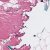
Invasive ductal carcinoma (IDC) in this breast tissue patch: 0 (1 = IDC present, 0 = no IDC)